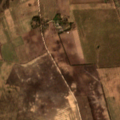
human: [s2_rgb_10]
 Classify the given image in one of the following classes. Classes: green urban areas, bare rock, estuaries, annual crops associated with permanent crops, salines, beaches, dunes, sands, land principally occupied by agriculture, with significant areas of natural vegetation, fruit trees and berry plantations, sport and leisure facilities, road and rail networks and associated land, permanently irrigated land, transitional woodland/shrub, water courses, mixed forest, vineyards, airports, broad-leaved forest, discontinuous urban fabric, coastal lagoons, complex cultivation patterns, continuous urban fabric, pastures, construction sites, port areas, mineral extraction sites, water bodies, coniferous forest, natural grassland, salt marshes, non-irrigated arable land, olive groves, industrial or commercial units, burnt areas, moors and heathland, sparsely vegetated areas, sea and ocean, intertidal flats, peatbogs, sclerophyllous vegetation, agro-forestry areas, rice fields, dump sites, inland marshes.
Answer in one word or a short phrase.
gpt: non-irrigated arable land, complex cultivation patterns, broad-leaved forest